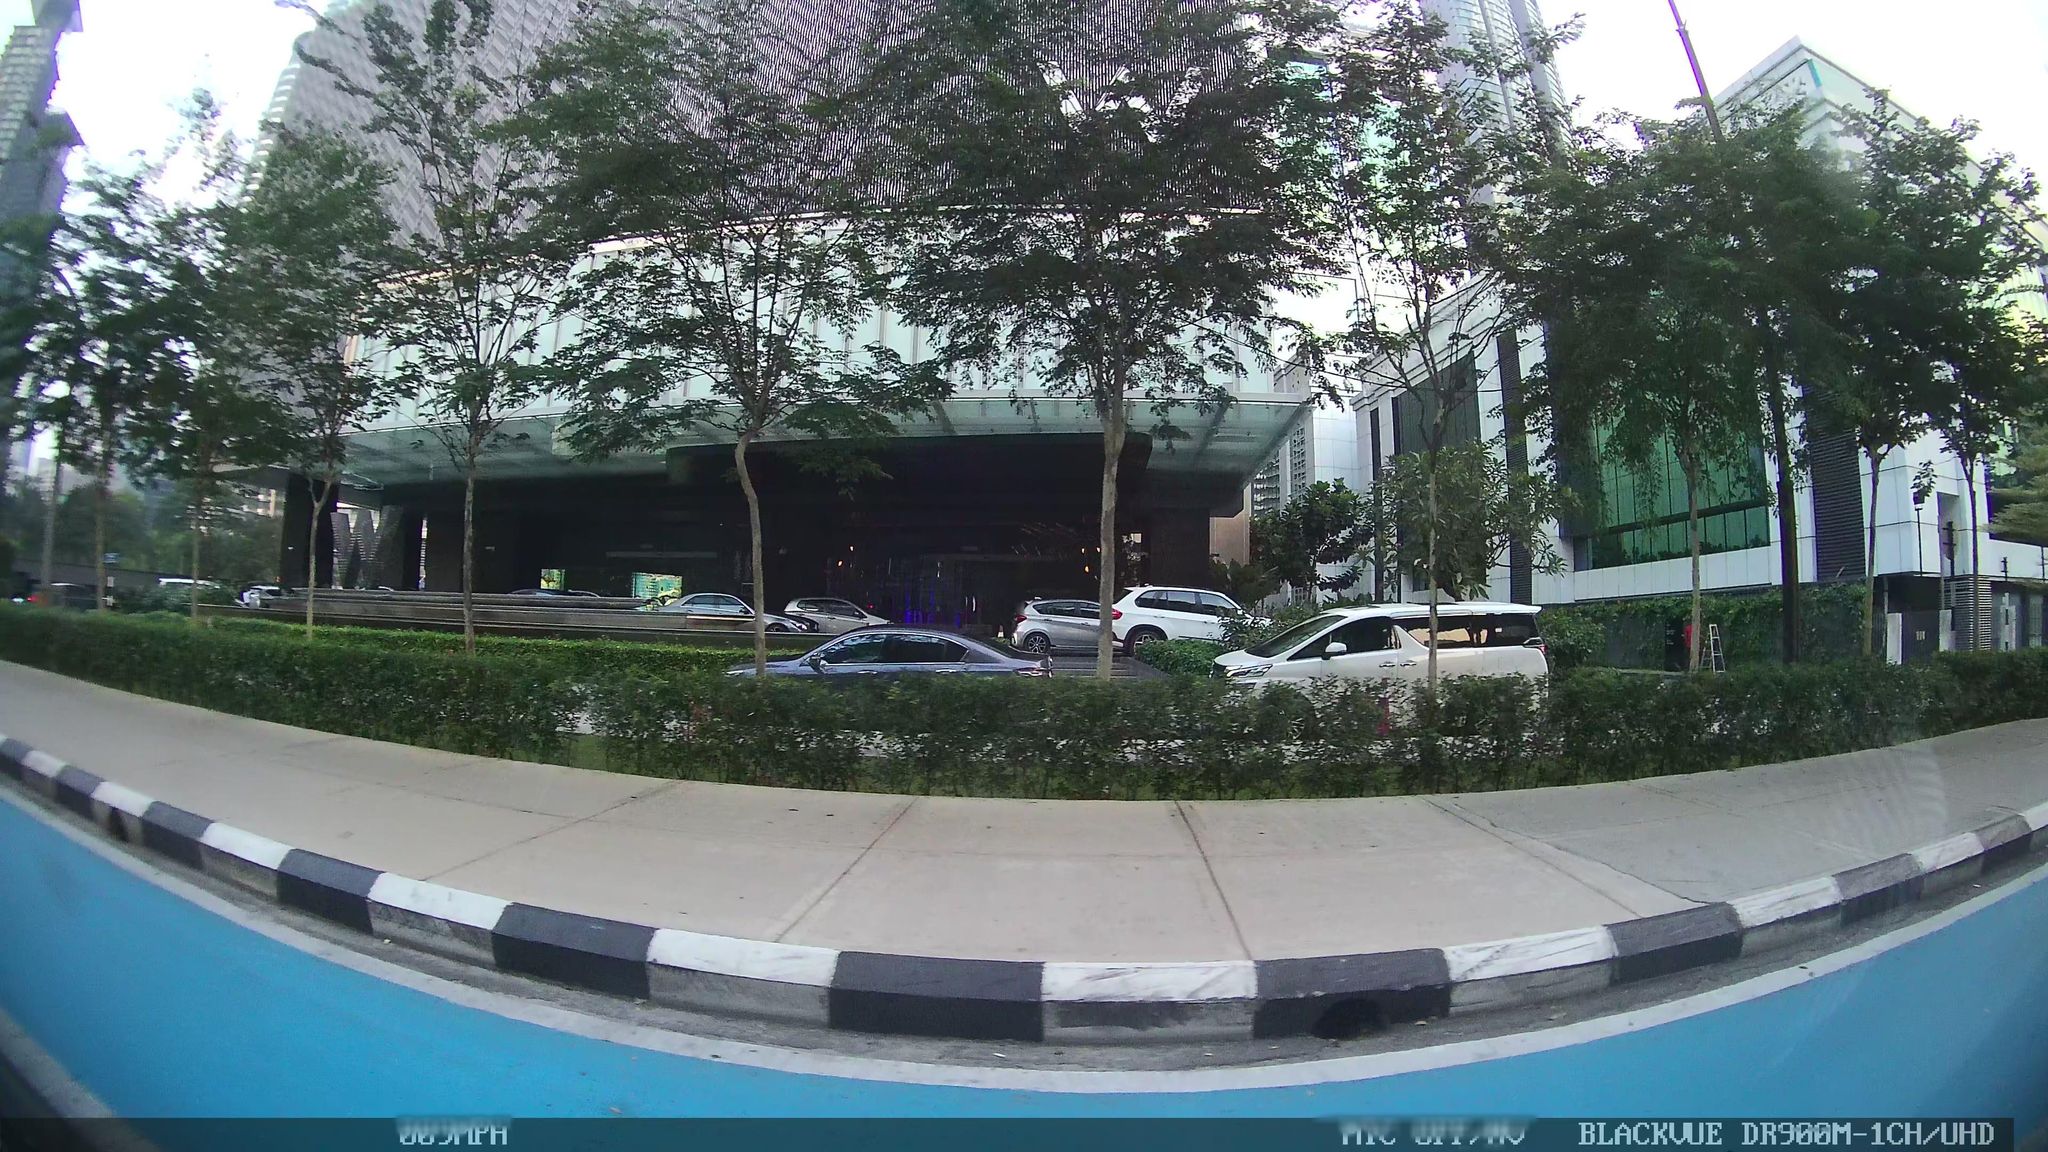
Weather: clear
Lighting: day
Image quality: good
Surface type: driving surface
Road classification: service
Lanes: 2
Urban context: urban centre
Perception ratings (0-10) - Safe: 1.63, Lively: 5.34, Beautiful: 2.29, Boring: 2.12, Depressing: 6.76, Wealthy: 5